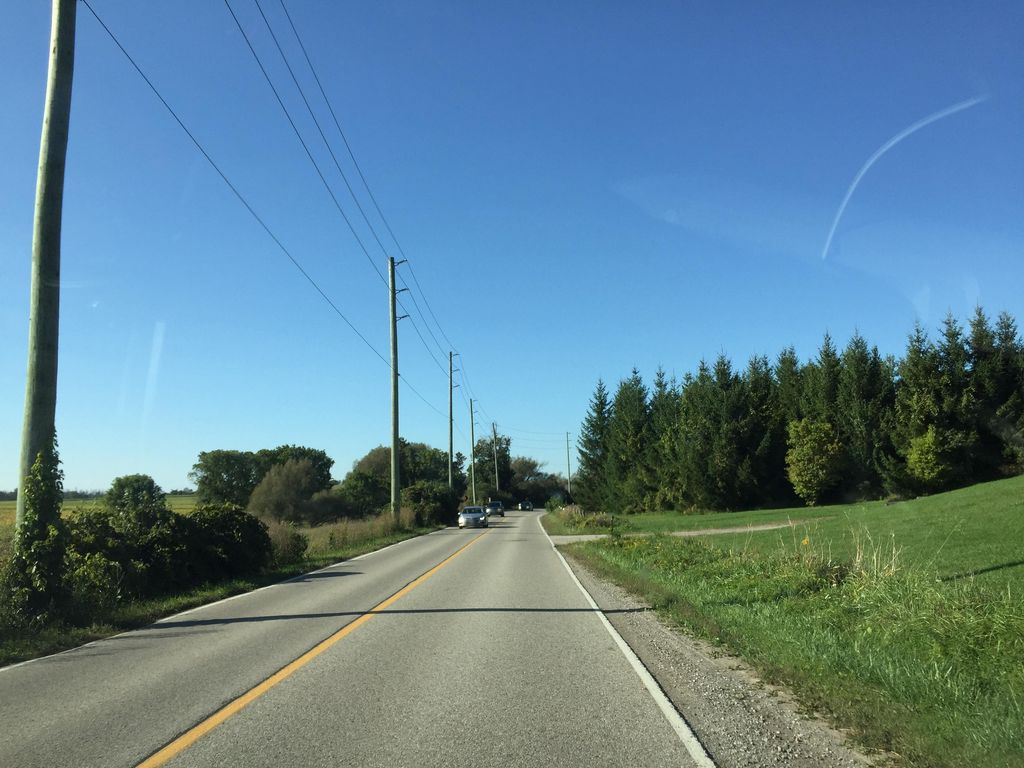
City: kitchener-waterloo